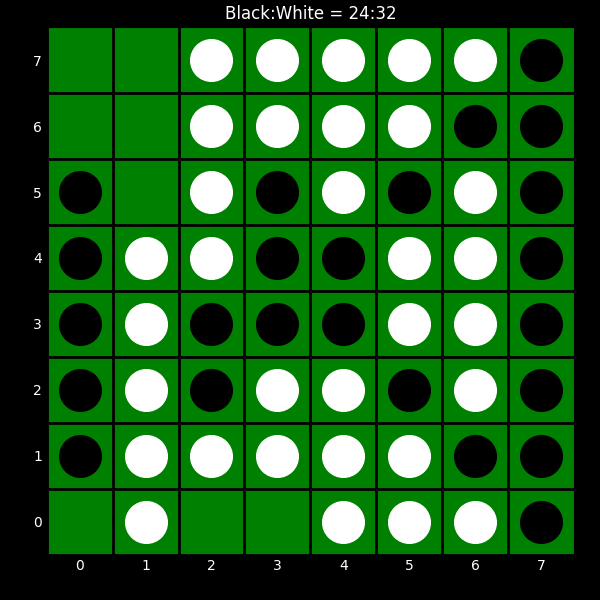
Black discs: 24
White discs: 32